Field crop: maize
Growth stage: 2
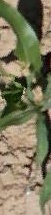
Species: maize